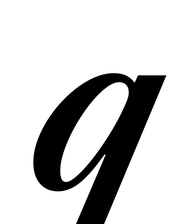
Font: LibreCaslonText-Italic_SemiBold_Italic